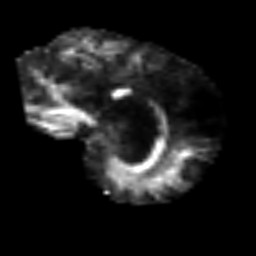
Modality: FA
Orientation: sagittal
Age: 49
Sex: male
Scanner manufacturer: siemens
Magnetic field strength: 3 T
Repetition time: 3.2 s
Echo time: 0.081 s